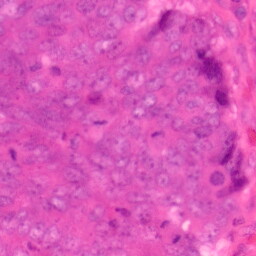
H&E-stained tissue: Colon